Question: I'm compiling some 'dll' file and I'd like to make it possible to see what the file is in the properties tab. Currently, it looks like this:

I translated some fields for clarity. I do often use this tab to try to find details about program or DLL file. So I'd like to add the following:
- 'Popis souboru''File description'- -
As I suppose this depends on compiler: I'm using the default bundled compiler for Visual Studio 2012.
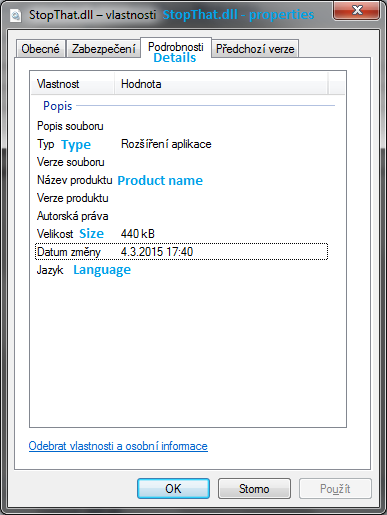
Answer: In Visual Studio, select View | Resource View. If your application does not have a Version resource, right click on your application.rc file in the tree and select Add Resource. Select Version from the list that pops up. Then you can edit it in a window similar to: